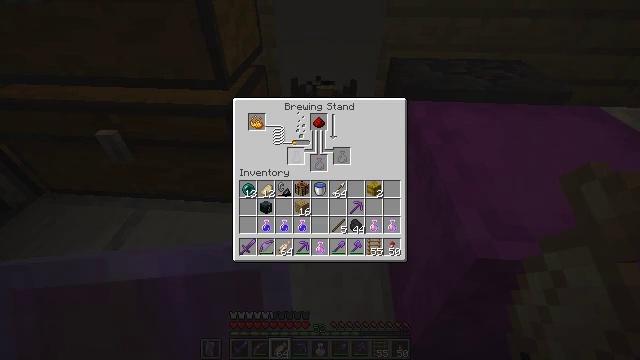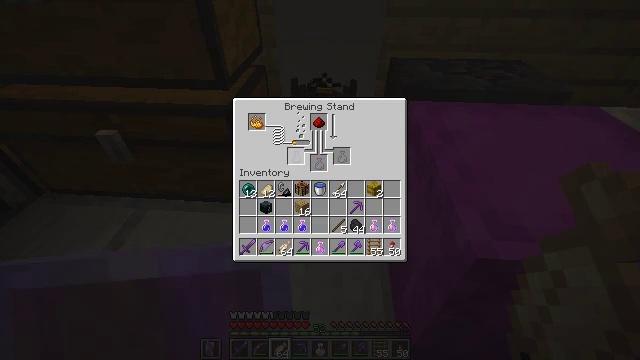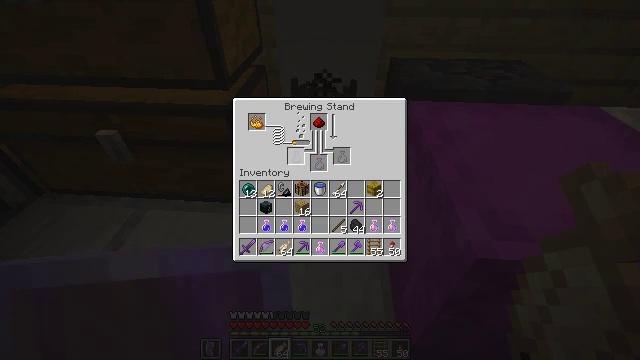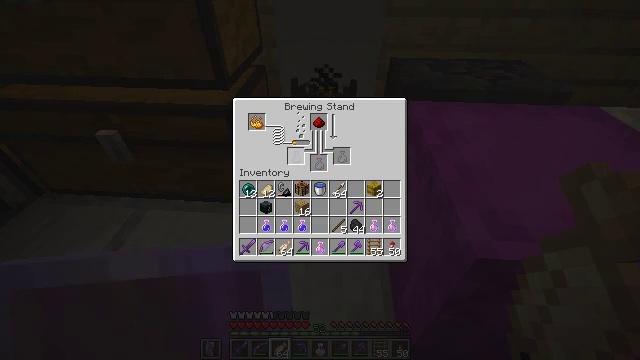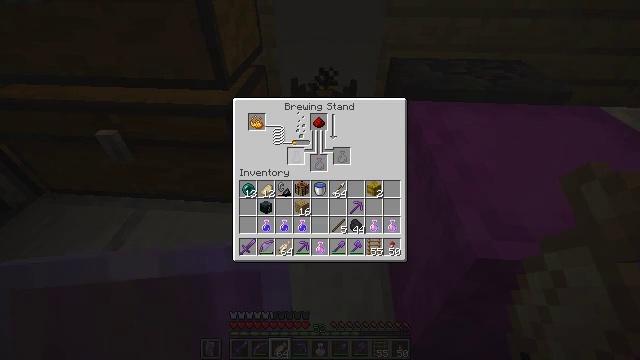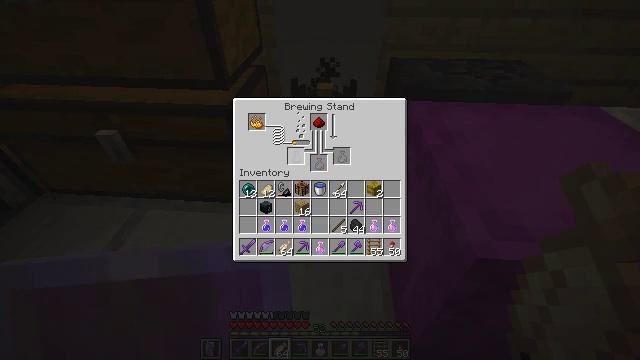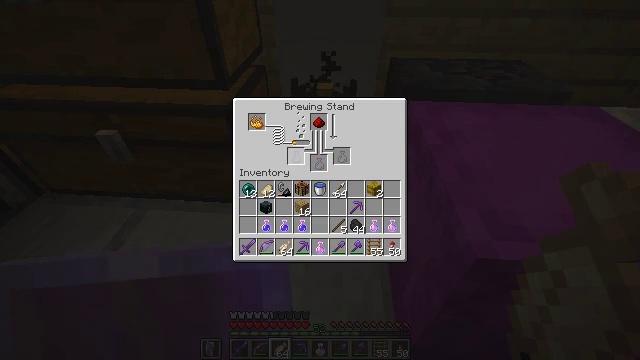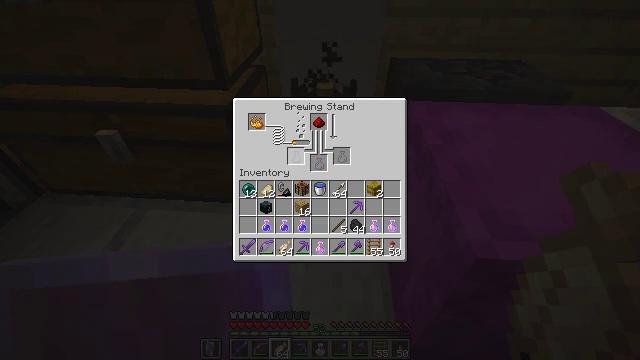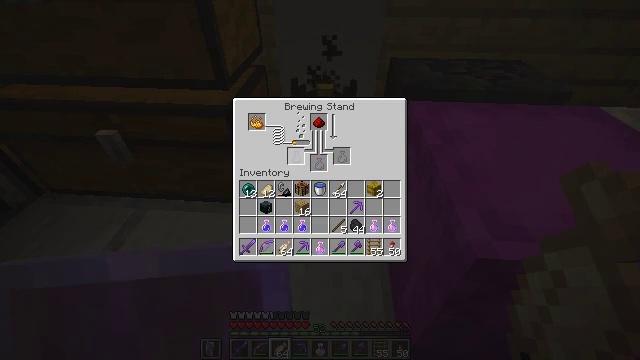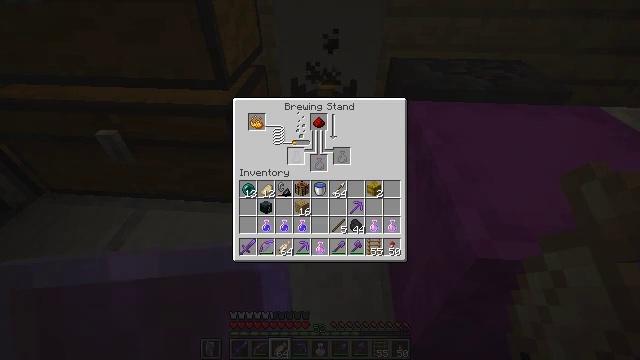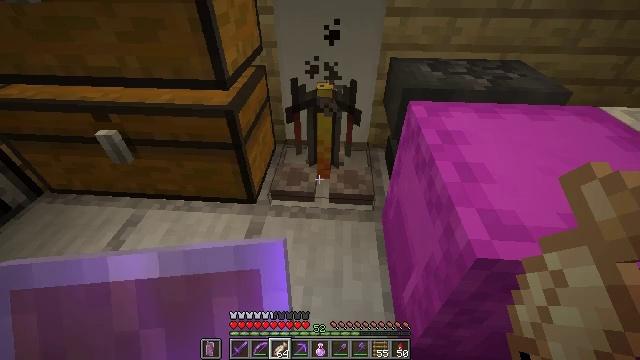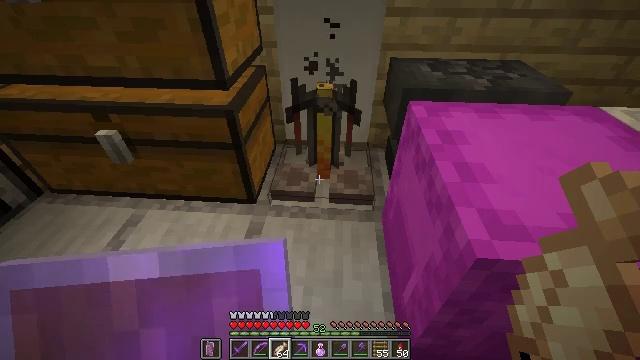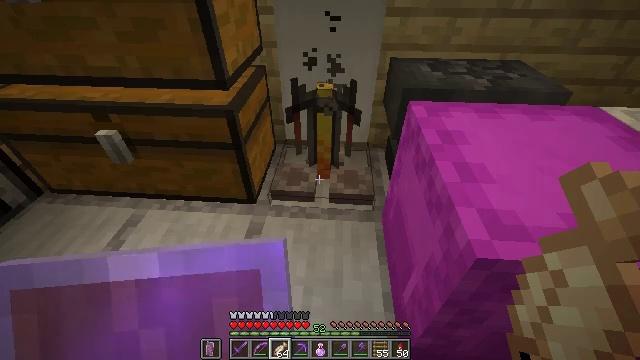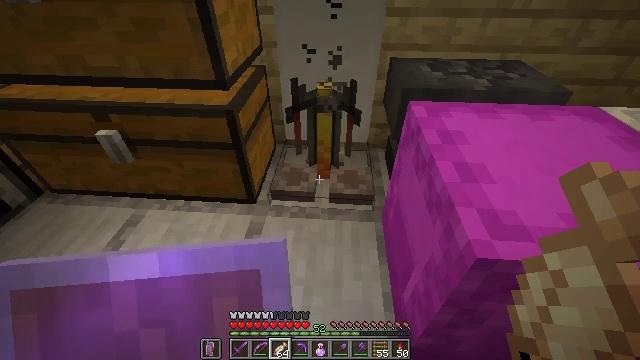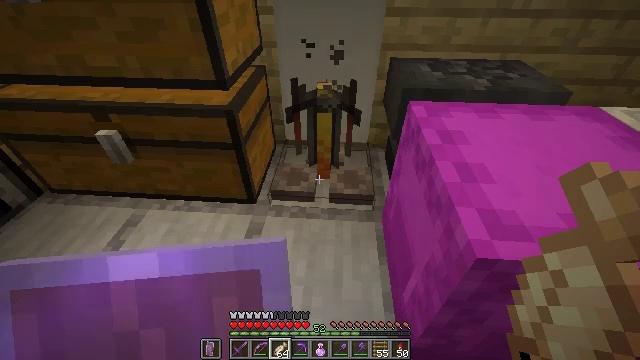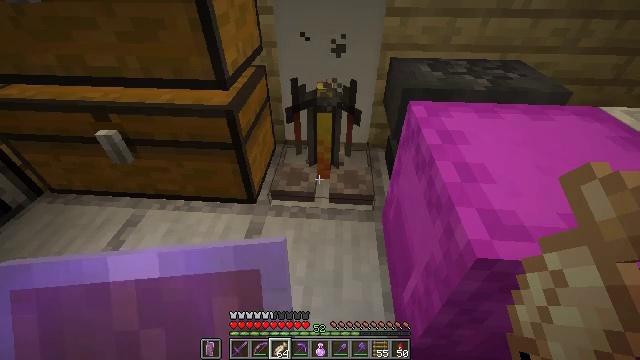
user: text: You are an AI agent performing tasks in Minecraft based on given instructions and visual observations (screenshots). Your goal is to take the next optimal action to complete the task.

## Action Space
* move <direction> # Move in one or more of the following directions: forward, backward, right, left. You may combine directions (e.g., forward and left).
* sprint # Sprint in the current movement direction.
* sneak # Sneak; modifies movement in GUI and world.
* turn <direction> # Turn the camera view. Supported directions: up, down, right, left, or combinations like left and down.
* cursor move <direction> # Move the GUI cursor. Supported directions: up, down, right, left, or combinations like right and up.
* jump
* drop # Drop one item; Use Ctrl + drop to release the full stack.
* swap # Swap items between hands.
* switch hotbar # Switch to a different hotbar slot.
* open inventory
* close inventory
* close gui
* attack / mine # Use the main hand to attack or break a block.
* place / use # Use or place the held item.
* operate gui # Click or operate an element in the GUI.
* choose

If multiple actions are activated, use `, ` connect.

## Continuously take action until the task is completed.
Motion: motion action
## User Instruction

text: Break the magenta shulker box to pick it up.
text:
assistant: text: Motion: no_op
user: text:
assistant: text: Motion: no_op
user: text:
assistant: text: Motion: no_op
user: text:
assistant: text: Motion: no_op
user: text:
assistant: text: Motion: no_op
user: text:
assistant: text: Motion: no_op
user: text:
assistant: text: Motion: no_op
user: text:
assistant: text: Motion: no_op
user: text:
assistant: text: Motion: no_op
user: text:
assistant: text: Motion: no_op
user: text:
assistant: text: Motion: no_op
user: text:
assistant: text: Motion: no_op
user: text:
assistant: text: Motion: no_op
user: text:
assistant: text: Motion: no_op
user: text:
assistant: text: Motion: no_op
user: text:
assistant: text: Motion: no_op
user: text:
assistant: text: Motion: no_op
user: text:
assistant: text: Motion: no_op
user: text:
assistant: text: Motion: no_op
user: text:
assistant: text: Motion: no_op
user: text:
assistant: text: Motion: turn right and up
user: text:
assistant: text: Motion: turn right and up
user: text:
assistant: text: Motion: turn right and up
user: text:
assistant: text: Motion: turn right and up
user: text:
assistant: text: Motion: no_op
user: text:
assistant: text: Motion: no_op
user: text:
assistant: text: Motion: no_op
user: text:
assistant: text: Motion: no_op
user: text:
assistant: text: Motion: no_op
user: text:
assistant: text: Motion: no_op